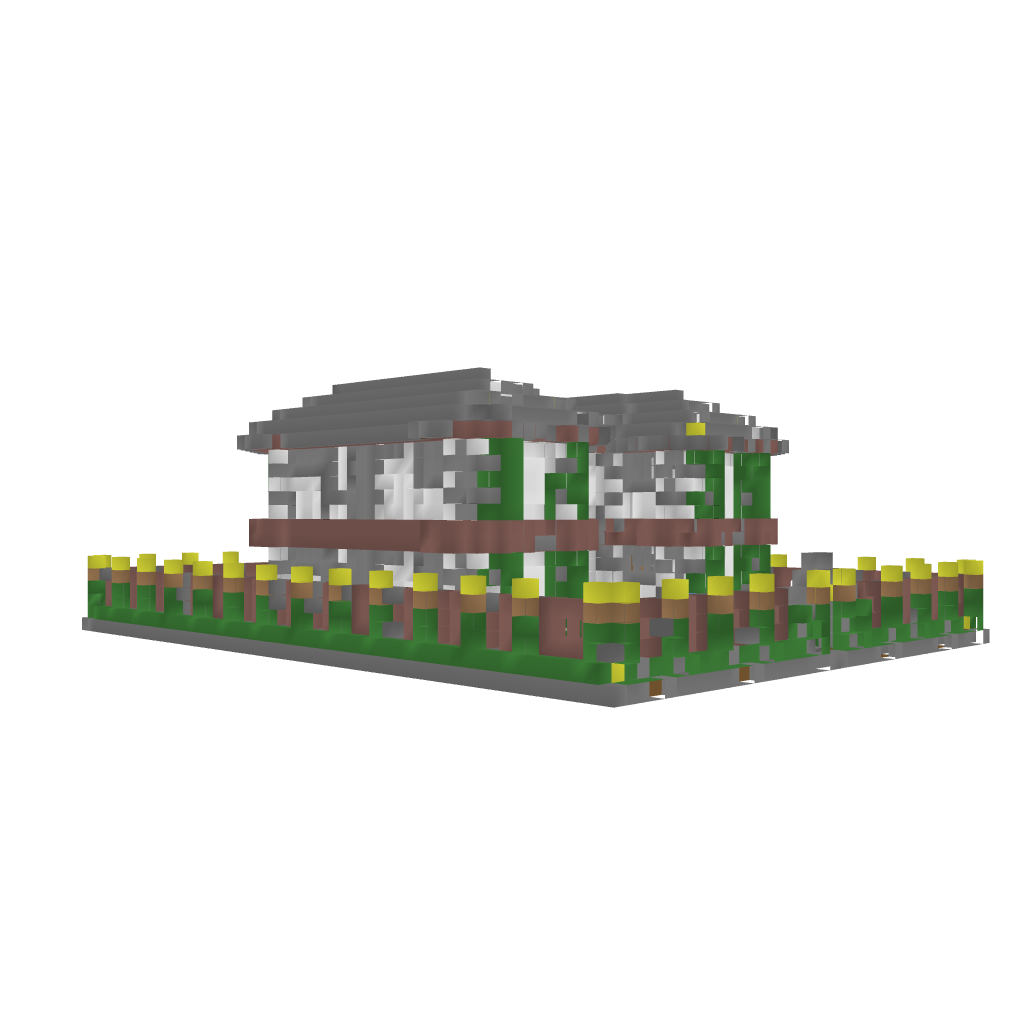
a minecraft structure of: Fancy 2 Floor House high quality